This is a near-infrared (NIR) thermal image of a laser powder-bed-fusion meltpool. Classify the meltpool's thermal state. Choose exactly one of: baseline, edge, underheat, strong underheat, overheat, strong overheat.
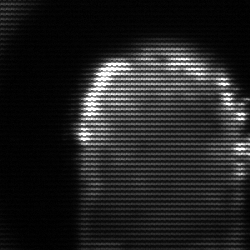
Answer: baseline